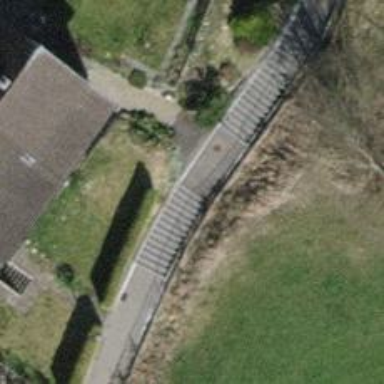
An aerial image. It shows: Steps made of asphalt.